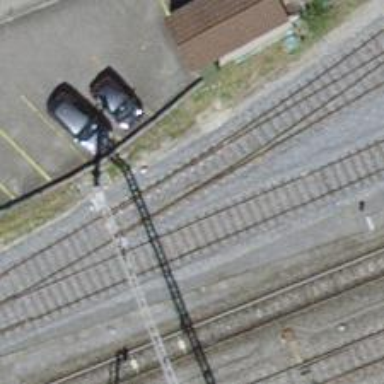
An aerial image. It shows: Rail siding with electrified contact lines.